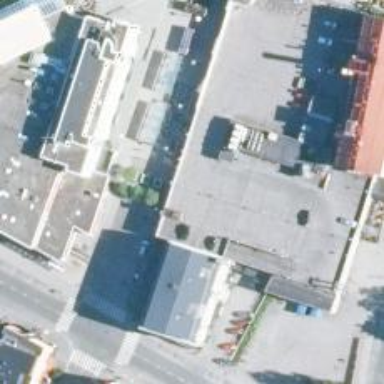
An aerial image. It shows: Convenience shop.